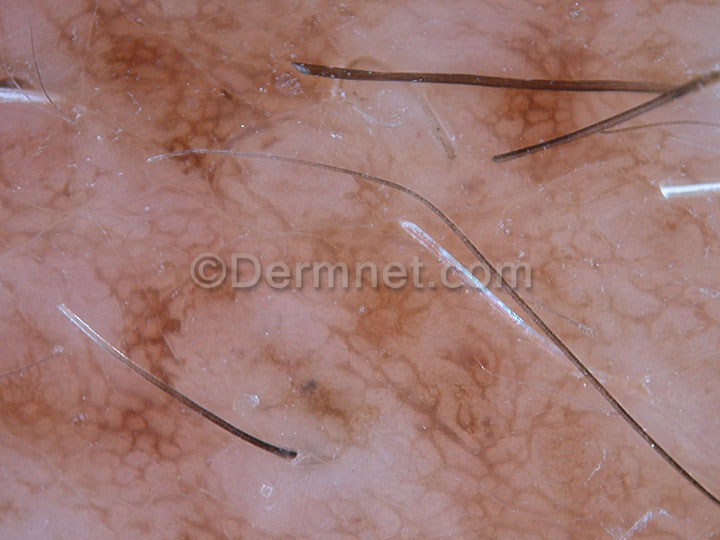
Disease: Melanoma Skin Cancer Nevi and Moles